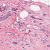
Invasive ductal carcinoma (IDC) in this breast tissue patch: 0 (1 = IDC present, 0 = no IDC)